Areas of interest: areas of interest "Temple"
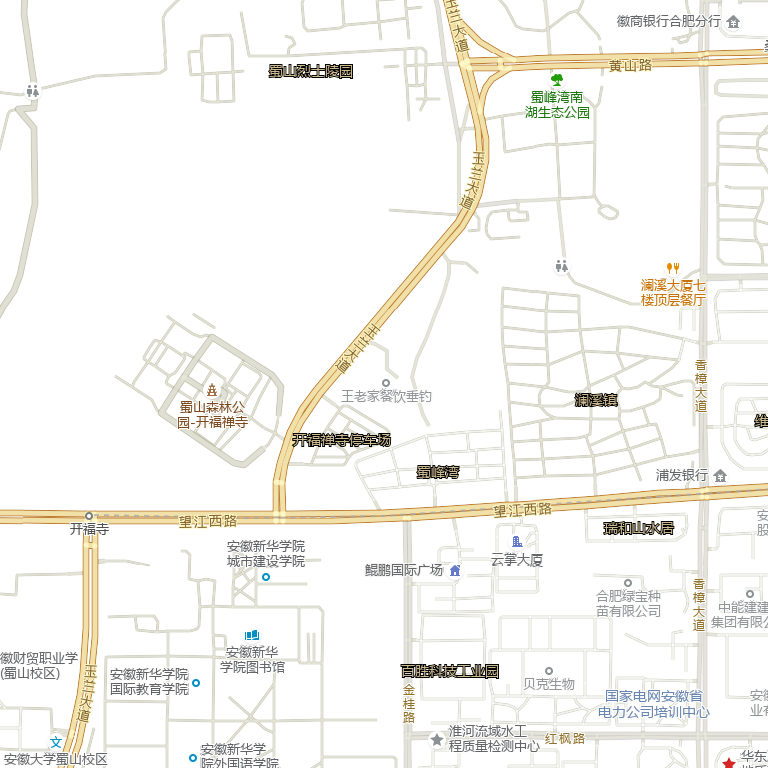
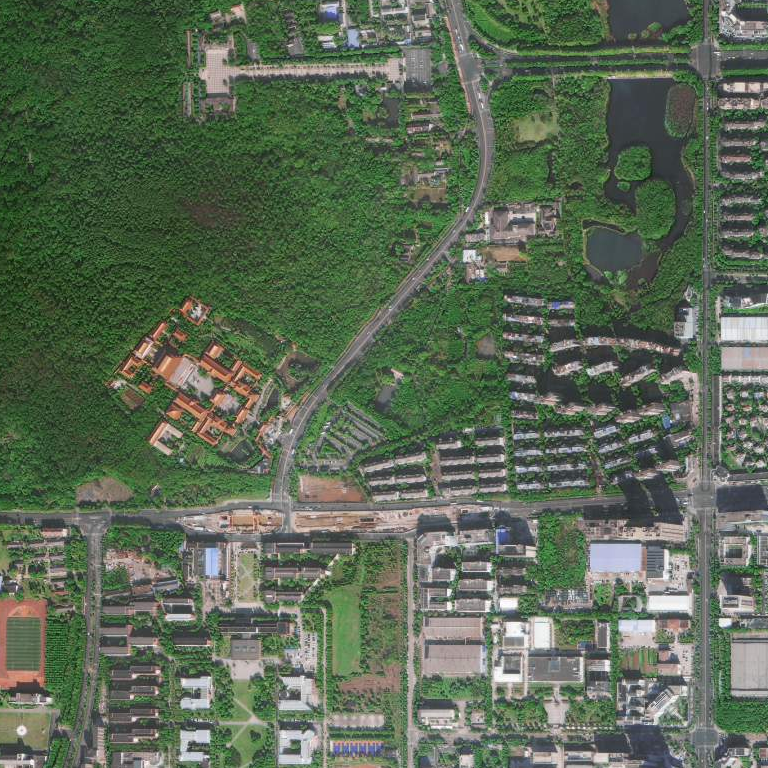